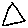
Label: triangle